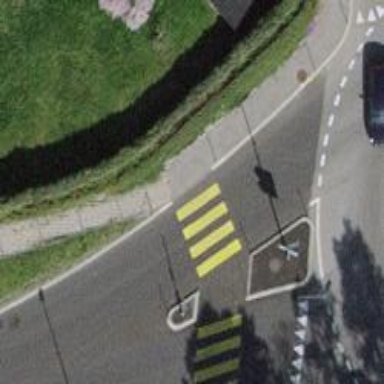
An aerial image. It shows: Uncontrolled zebra crossing with pedestrian island.